Aerial crown-view tile of a tropical tree (Barro Colorado Island, Panama), acquired 20240716:
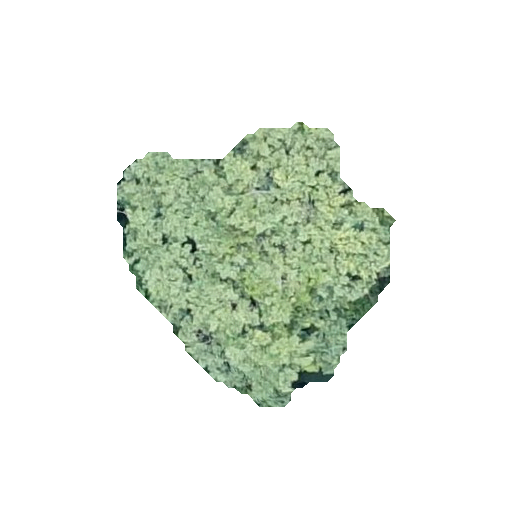
Species: Apeiba membranacea
GBIF accepted scientific name: Apeiba membranacea
Crown area: 82.221 m²